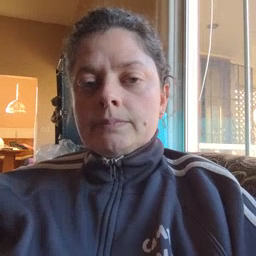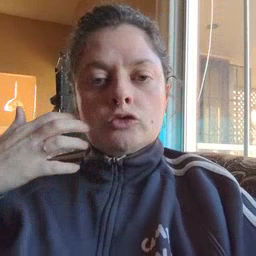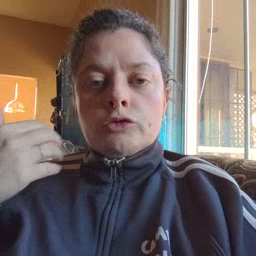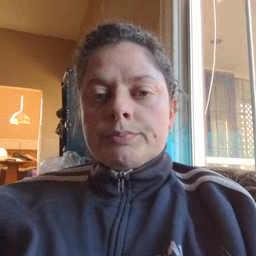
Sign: tiger